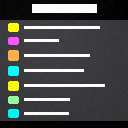
Screen state: on